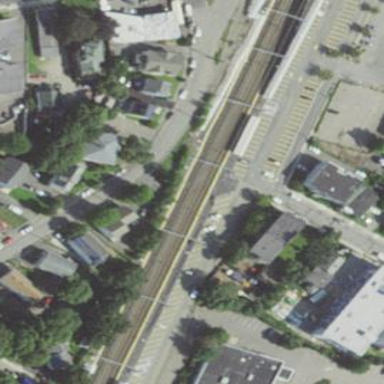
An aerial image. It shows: Platform at public transport station with shelter.